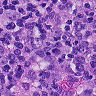
Metastatic tissue present: no